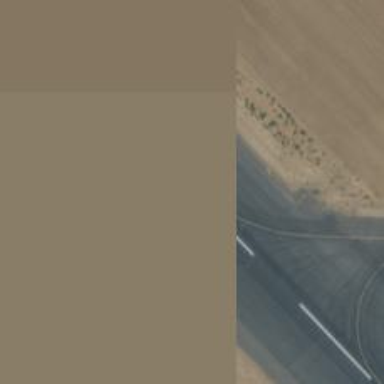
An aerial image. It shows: Runway surface made of asphalt at airport.